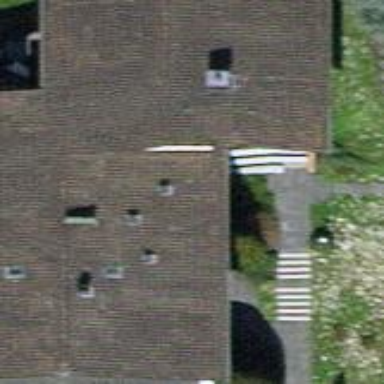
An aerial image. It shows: Building with gabled roof. The roof color is grey.